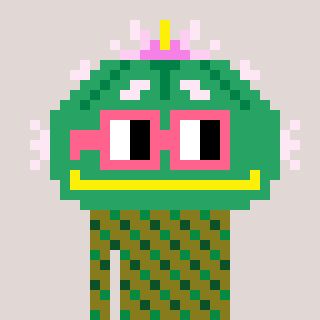
a pixel art character with square pink glasses, a peyote-shaped head and a gunk-colored body on a warm background